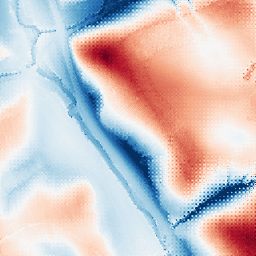
Category: classical
Decomposition family: uniform
Decomposition parameters: size: 100
Upsampling method: regularized
Upsampling parameters: scale: 2
lambda_reg: 0.1
Upsampling scale: 2